Question: I have a edit page in which I want to retrieve the and from database and display as select option for user to edit the .
When the form is submitted, it will make a new request , the user input is captured by with XML validation. When the XML validation failed, it will forward with the which just captured the user input to the .

So every time I go the , I will retrieve the database records. Should I do it in that way?
Besides, I tried to retrieve the and and store them as the request attribute in the action class which displays at the first time. But when the new request is made from the user input, the and retrieved from the database will be no longer available.
codes (edit.jsp) :
'''
<%
Session session2 = HibernateUtil.getSessionFactory().getCurrentSession();
Transaction tx = session2.beginTransaction();
Query q = session2.createQuery("from Subject");
List subjectList = q.list();
List levelList = session2.createQuery("from Level").list();
%>
<div class="control-group">
<label class="control-label" for="inputPassword">Subject</label>
<div class="controls">
<select name="subject_id">
<%
for (Object subjectObject : subjectList) {
Subject subject = (Subject) subjectObject;
%>
<option value="<%=subject.getId()%>"><%=subject.getName()%></option>
<% } //end for %>
</select>
</div>
</div>
<div class="control-group">
<label class="control-label" for="inputPassword">Level</label>
<div class="controls">
<select name="level_id">
<%
for (Object levelObject : levelList) {
Level level = (Level) levelObject;
%>
<option value="<%=level.getId()%>"><%=level.getName()%></option>
<% } //end for %>
</select>
</div>
</div>
'''
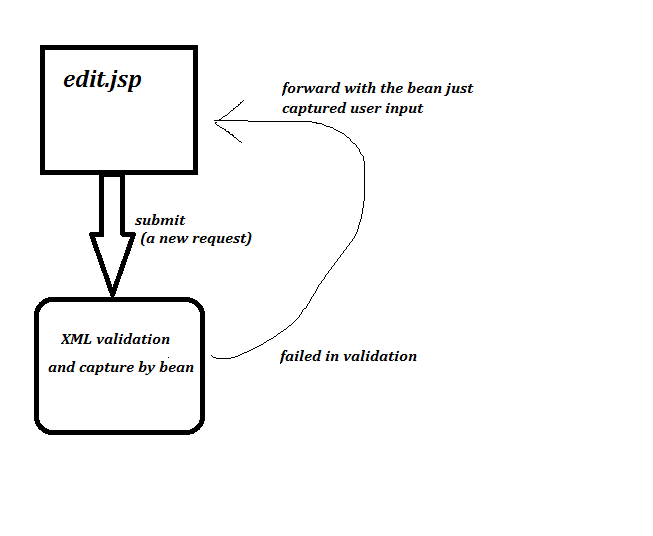
Answer: Using Struts2 you won't need to use 'Scriptlet's ('<% stuff %>') anymore. They're old, bad, they're business logic injected in view pages, do not use them. You do not need JSTL neither, just using Struts2 tags you can achieve any result.
For a better decoupling and separation of code and concepts, you should have:
1. DAO Layer: it does just the plain queries;
2. BUSINESS Layer: it exposes the DAO Layer results through Service(s), aggregating multiple DAOs calls and performing several business operations when needed;
3. PRESENTATION Layer: The Actions, that in Struts2 acts as the Model; here you call the Service from the Business Layer, to retrieve the objects needed by the JSP;
4. JSP (VIEW Layer): the JSP contains the plain HTML, and accesses the data needed through the Accessors (Getters) of the Action, and eventually any other needed element from the Value Stack (#session, #request, etc). In your example, all of this
> '''
<%
Session session2 = HibernateUtil.getSessionFactory().getCurrentSession();
Transaction tx = session2.beginTransaction();
Query q = session2.createQuery("from Subject");
List subjectList = q.list();
List levelList = session2.createQuery("from Level").list();
%>
'''
should be in DAO/Business Layers, exposed by two function like 'getSubjectList();' and 'getLevelList();'. Then in your Action you should have something like:
'''
public class YourAction {
private List<Object> levelList; // private
private List<Object> subjectList; // private
public String execute() throws Exception {
// Call the service, load data
levelList = getMyService().getLevelList();
subjectList = getMyService().getSubjectList();
// Forwarding to the JSP
return SUCCESS;
}
public List<Object> getLevelList() {
return levelList;
}
public List<Object> getSubjectList() {
return subjectList;
}
}
'''
and in your JSP, instead of:
> '''
<select name="subject_id">
<%
for (Object subjectObject : subjectList) {
subject subject = (Subject) subjectObject;
%>
<option value="<%=subject.getId()%>"><%=subject.getName()%></option>
<%
} //end for
%>
</select>
'''
you access the list like (ugly mixed HTML/Struts2 way):
'''
<select name="subject_id">
<s:iterator value="subjectList">
<option value="<s:property value="id"/>">
<s:property value="name"/>
</option>
</s:iterator>
</select>
'''
or, in the case of a Select, with the proper Struts2 UI Select Tag:
'''
<s:select name = "subject_id"
list = "subjectList"
listKey = "id"
listValue = "name" />
'''
If separating all the layers is too difficult at the beginning, flatten the first three levels in the Actions, just to understand how to separata Java (Action) and Struts2 UI Tags (JSP).
When understood, you can move the DAO logic to the business layer, preferably into an EJB. When achieved that, split again with more granularity...
The Action will be something LIKE this:
'''
public class YourAction {
private List<Object> levelList; // private
private List<Object> subjectList; // private
public String execute() throws Exception {
Session session2 = HibernateUtil.getSessionFactory().getCurrentSession();
Transaction tx = session2.beginTransaction();
Query q = session2.createQuery("from Subject");
subjectList = q.list();
levelList = session2.createQuery("from Level").list();
// Forwarding to the JSP
return SUCCESS;
}
public List<Object> getLevelList() {
return levelList;
}
public List<Object> getSubjectList() {
return subjectList;
}
}
'''
About your question on multiple loading of the lists, you can use a cache (better if with a timer) if the list is fixed (it changes one a month for example), or loading it every time, there aren't problems in doing that.
Please note that if validation fails, the ValidationInterceptor will forward the request to the JSP mapped in the INPUT type result, without reaching the execute() method, so you should implement Preparable interface from Action and put the loading stuff into 'prepare()' method, execute every time by the PrepareInterceptor
'''
public class YourAction implements Preparable {
private List<Object> levelList; // private
private List<Object> subjectList; // private
public void prepare() throws Exception {
// Call the service, load data,
// every time even if validation fails
levelList = getMyService().getLevelList();
subjectList = getMyService().getSubjectList();
}
public String execute() throws Exception {
// Forwarding to the JSP
return SUCCESS;
}
public List<Object> getLevelList() {
return levelList;
}
public List<Object> getSubjectList() {
return subjectList;
}
}
'''
Proceed by steps, the framework is easy and powerful, the web has plenty of examples and StackOverflow provides some great support...